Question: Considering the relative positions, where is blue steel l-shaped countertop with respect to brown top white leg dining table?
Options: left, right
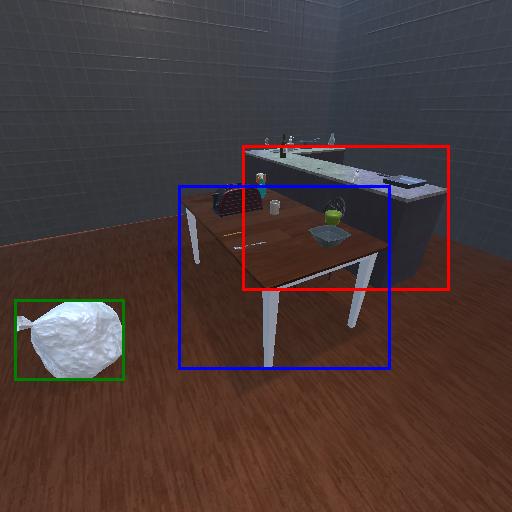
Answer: left